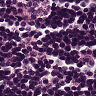
Metastatic tissue present: no